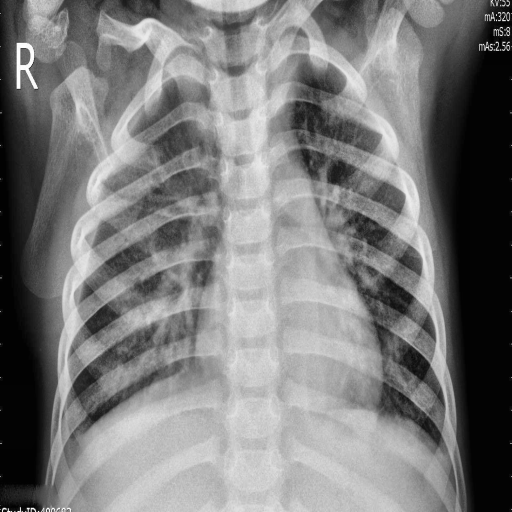
Finding: PNEUMONIA